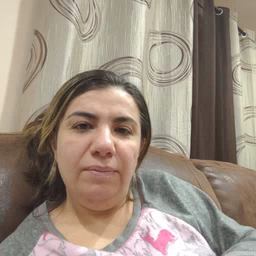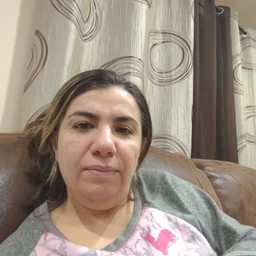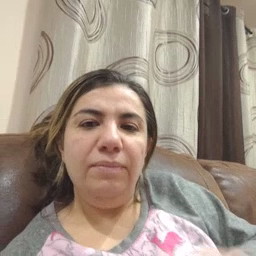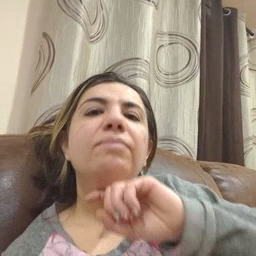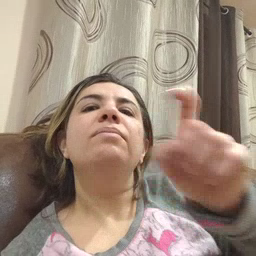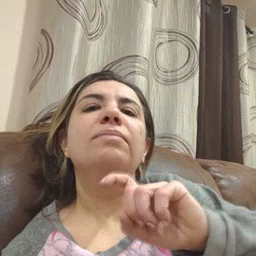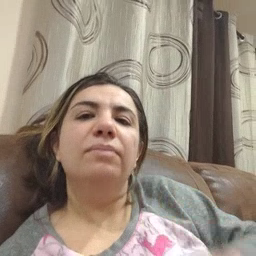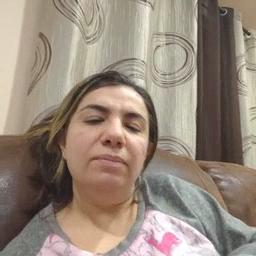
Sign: garbage